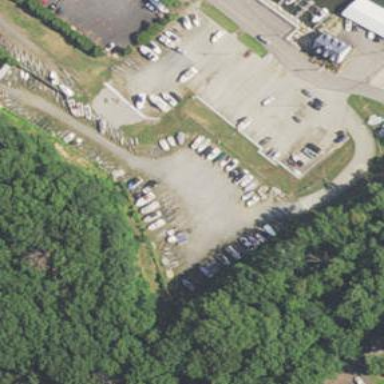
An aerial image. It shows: Boatyard located near waterway.